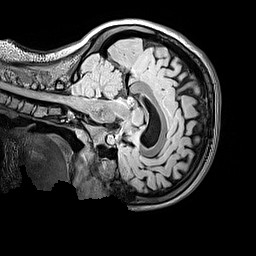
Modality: FLAIR
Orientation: sagittal
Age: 12
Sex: female
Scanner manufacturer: siemens
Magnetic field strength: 3 T
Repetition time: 5 s
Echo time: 0.388 s